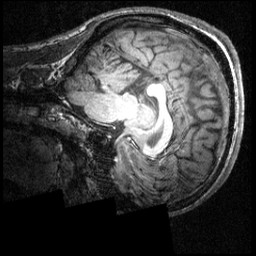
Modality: T1w
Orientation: sagittal
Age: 21
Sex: male
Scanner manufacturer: siemens
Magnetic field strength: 3.951 T
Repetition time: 1.5 s
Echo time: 0.00335 s